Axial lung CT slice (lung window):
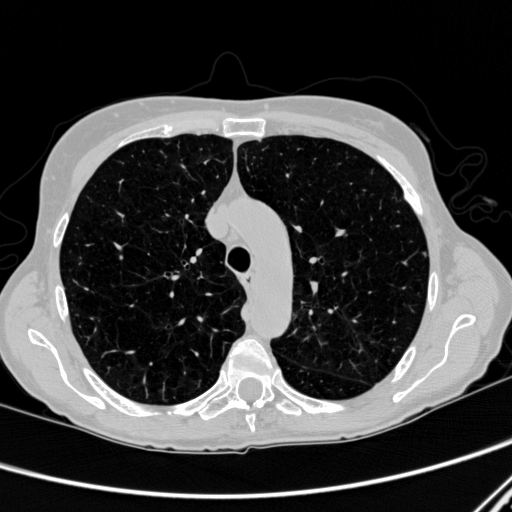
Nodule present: no